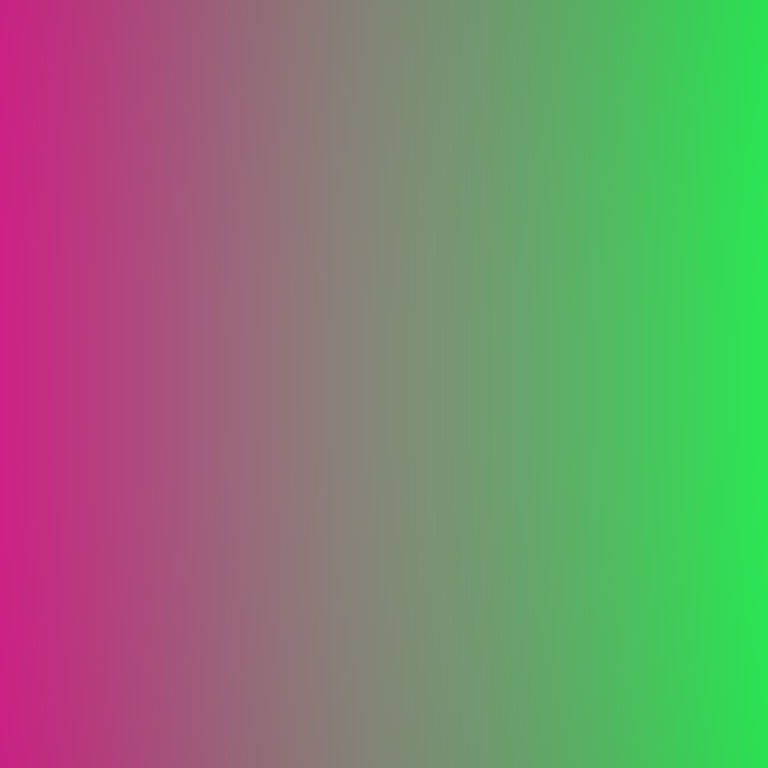
Abstract light effect, smooth gradient from vibrant magenta to bright green, energetic atmosphere, soft blend, no room, no furniture, no objects.